Field crop: maize
Growth stage: 2
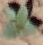
Species: datura